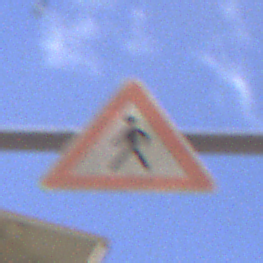
Verkehrszeichen: FussgaengerRechts
Umgebung: Outdoor, Urban
Tageszeit: MorningAfternoon
Wetter: PartlyCloudy
Licht: Natural
Jahreszeit: NotSpecified
Kontrast: HighContrast